Question: I am new to MATLAB and I wrote some code to generate a sine wave. However the graph is not correct. Here is the screenshot of my code and the plot

What is the problem? Please help!
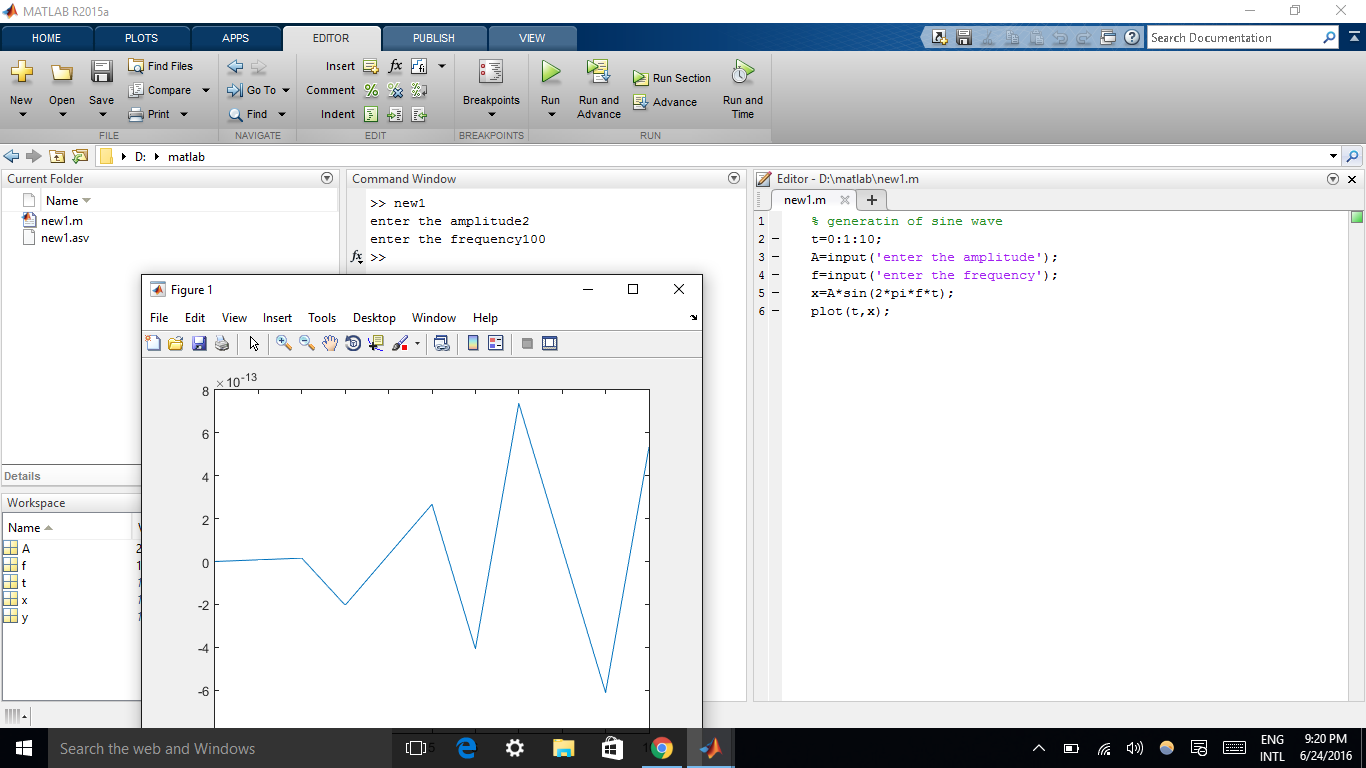
Answer: MATLAB plots points and simply draws a straight line to connect neighbouring points together. Your time points are one second (1s) in between, and you are specifying a frequency of 100 Hz. In addition, because your sampling time is a multiple of the period of your sine wave, substituting all of those values of 't' would thus make the 'sin' result equal to 0, though there is some numerical imprecision. Specifically, if you look at the y-axis, you'll see that the magnitude of your numbers is around '10^{-13}'. However even if you escape this, the sampling time is TOO LARGE for the specified frequency of your wave and so this huge gap in between points is visualized as that jagged wave that you see in your graph.
The solution is to simply make your sampling time smaller. Try something small, like '1e-4' for example:
'''
t = 0:1e-4:0.05;
f = 100;
A = 2;
x = A*sin(2*pi*f*t);
plot(t,x);
'''
We get this now:
<URL>